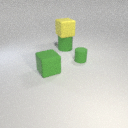
small green rubber cylinder behind large green rubber cube